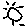
Label: sun